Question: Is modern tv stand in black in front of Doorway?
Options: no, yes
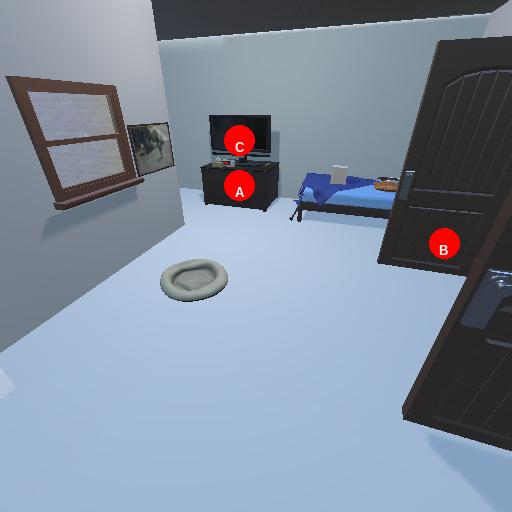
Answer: no